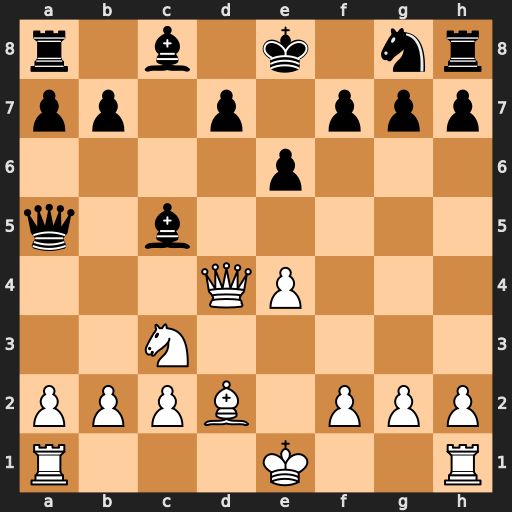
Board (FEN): r1b1k1nr/pp1p1ppp/4p3/q1b5/3QP3/2N5/PPPB1PPP/R3K2R
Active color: w
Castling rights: KQkq
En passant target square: -
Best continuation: Qxg7 Bd4 Qxd4